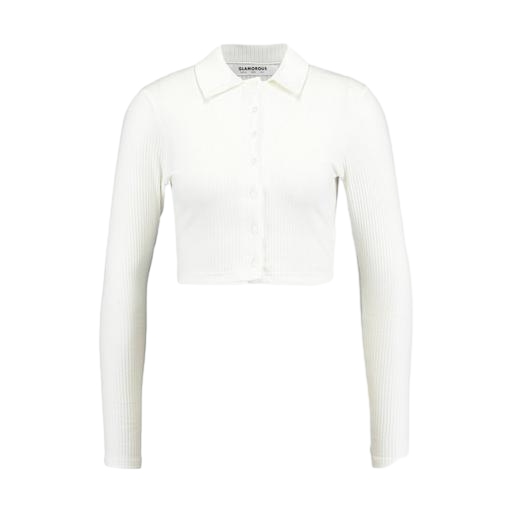
white long-sleeved polo top, white long sleeve button, white cropped button-front shirt, white background